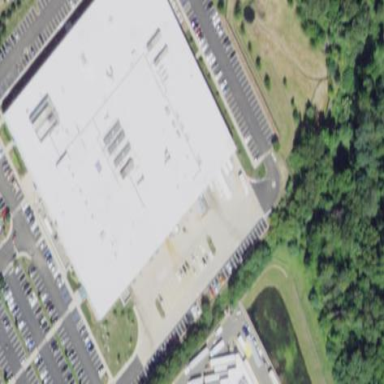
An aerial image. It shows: Industrial building.